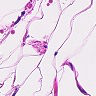
Metastatic tissue present: no